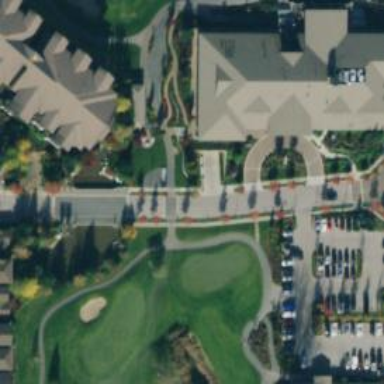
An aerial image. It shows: Pathway for golfing.